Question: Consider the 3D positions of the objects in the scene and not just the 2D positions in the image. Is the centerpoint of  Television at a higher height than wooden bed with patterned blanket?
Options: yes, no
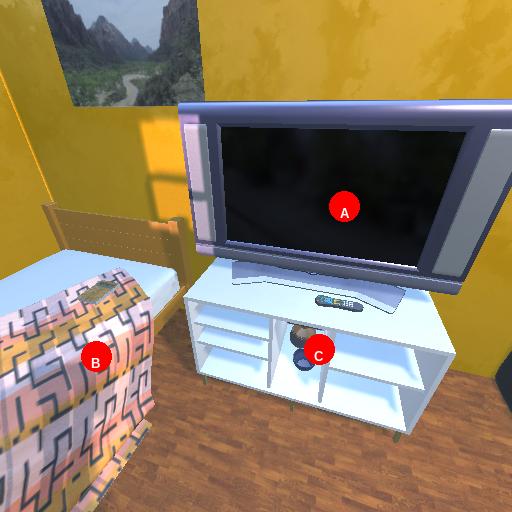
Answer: yes